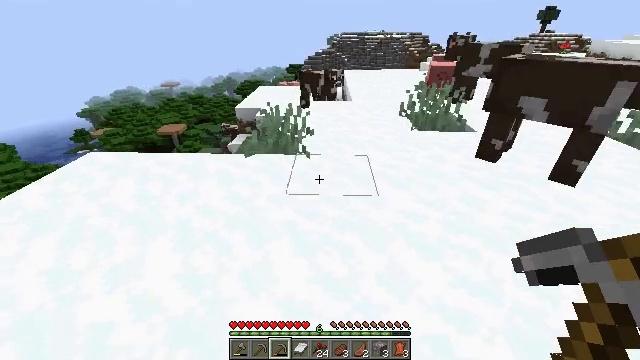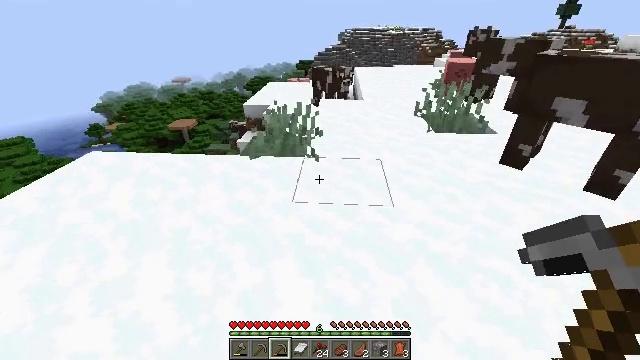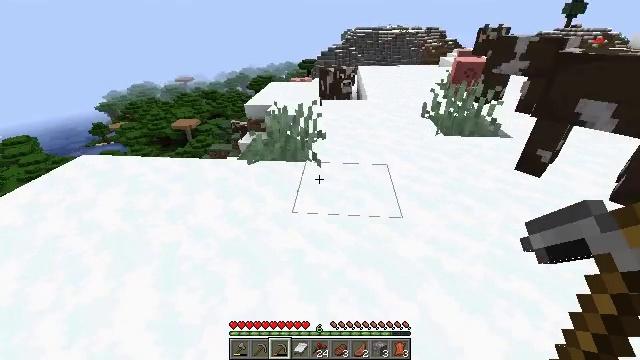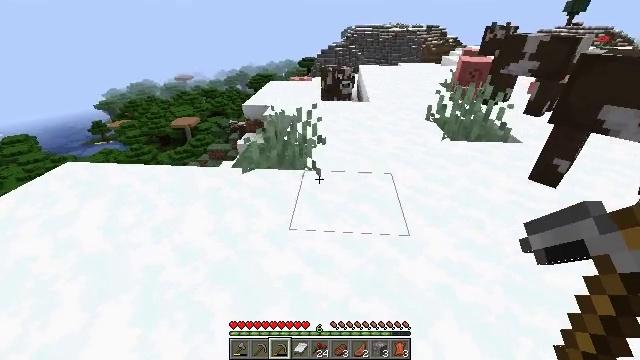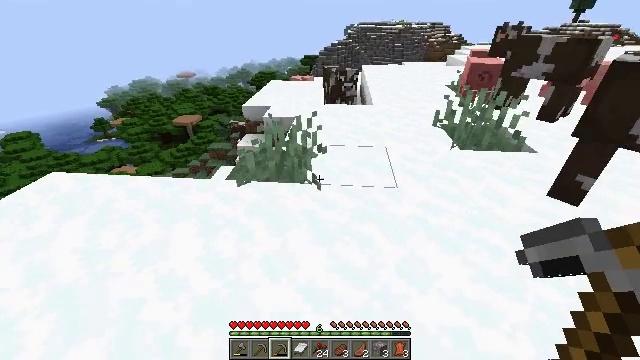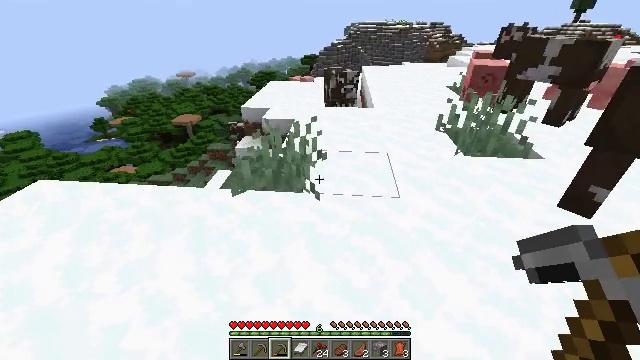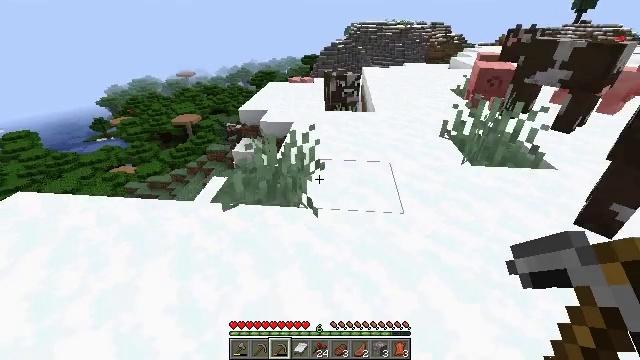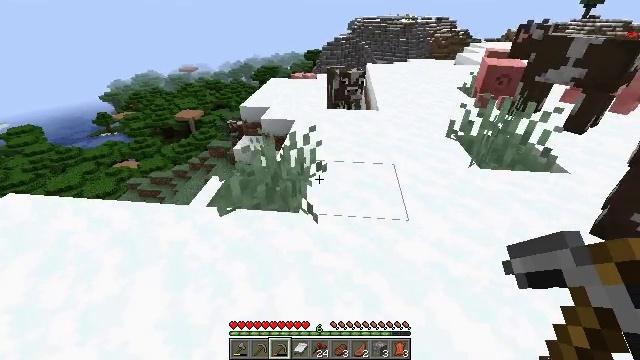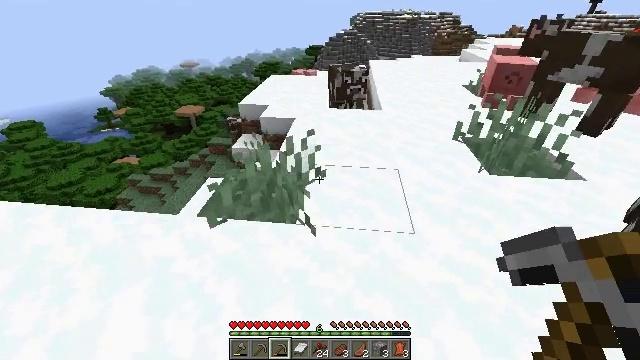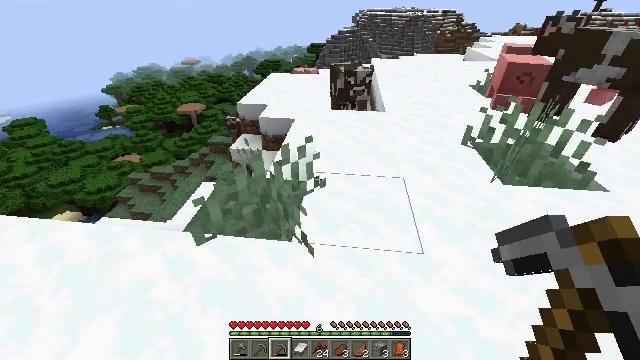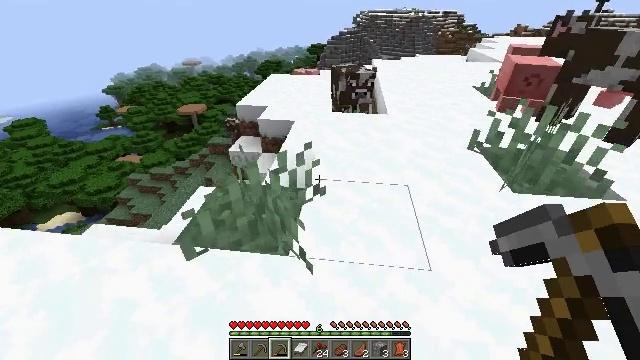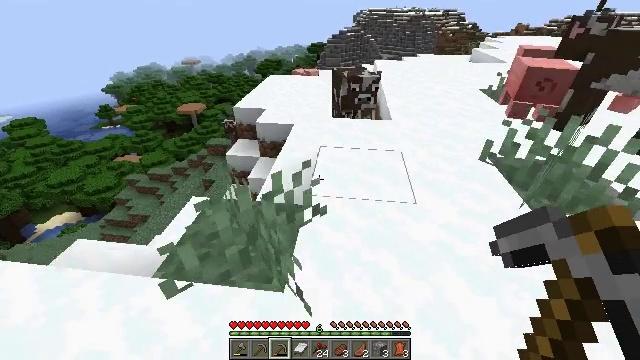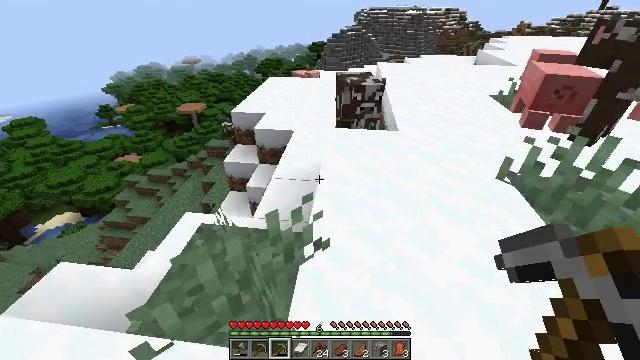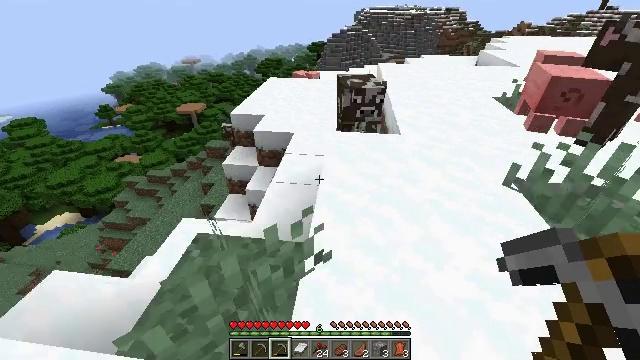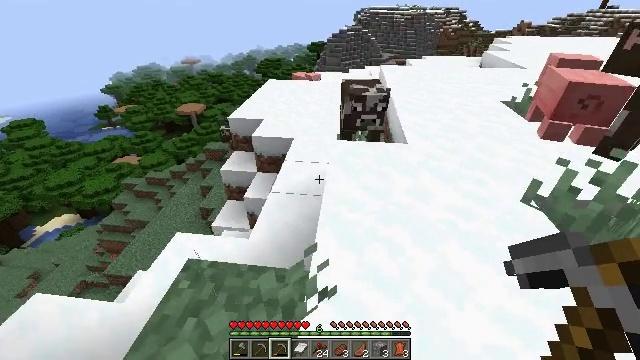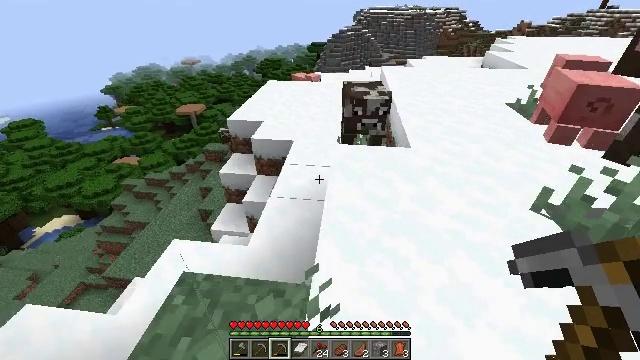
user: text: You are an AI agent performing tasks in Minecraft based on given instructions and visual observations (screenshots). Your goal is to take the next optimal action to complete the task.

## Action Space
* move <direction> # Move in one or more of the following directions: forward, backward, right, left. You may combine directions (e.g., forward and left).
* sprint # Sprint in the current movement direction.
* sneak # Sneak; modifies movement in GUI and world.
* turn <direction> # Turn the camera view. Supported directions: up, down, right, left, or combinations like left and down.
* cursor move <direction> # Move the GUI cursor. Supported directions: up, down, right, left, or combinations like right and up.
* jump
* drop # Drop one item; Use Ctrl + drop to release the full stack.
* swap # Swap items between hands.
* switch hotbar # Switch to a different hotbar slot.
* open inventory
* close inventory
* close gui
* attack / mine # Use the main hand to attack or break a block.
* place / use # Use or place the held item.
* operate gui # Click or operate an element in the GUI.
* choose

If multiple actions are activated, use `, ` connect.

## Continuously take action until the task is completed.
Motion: motion action
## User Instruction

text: Break the mushroom stem block.
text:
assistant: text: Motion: move forward, turn left
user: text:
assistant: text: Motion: move forward
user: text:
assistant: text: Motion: move forward
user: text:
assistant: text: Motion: move forward
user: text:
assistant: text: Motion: move forward
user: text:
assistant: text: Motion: move forward
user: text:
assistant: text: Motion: move forward
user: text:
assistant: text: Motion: move forward
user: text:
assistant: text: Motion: move forward
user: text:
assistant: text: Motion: move forward
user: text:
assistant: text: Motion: move forward
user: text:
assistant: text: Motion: move forward
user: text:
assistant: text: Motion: move forward
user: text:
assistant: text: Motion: move forward
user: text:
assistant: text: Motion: move forward
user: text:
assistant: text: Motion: move forward
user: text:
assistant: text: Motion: no_op
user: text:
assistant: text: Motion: no_op
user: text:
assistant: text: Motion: no_op
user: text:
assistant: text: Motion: no_op
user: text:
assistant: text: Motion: no_op
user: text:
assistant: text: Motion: no_op
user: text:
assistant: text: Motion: no_op
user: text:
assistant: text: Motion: no_op
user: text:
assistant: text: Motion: no_op
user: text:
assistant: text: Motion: no_op
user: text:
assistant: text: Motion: no_op
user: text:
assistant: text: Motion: no_op
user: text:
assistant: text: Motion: no_op
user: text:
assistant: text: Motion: no_op